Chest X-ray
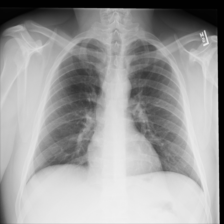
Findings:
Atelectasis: negative
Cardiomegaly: negative
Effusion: negative
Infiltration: negative
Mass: negative
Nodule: negative
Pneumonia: negative
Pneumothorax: negative
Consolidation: negative
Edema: negative
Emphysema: negative
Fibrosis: negative
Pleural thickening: negative
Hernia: negative